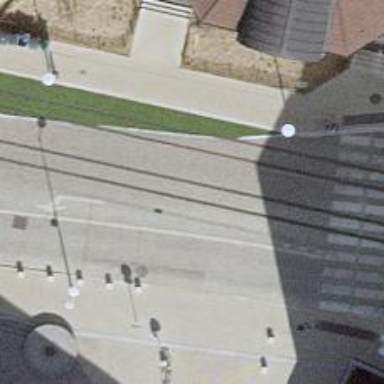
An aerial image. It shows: Tram level crossing on railway.